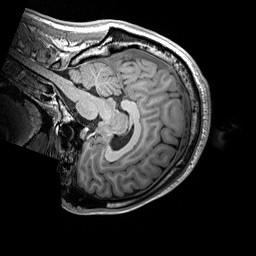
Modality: T1w
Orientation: sagittal
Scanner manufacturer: siemens
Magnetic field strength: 3 T
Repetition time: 2.2 s
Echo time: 0.00244 s